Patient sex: M
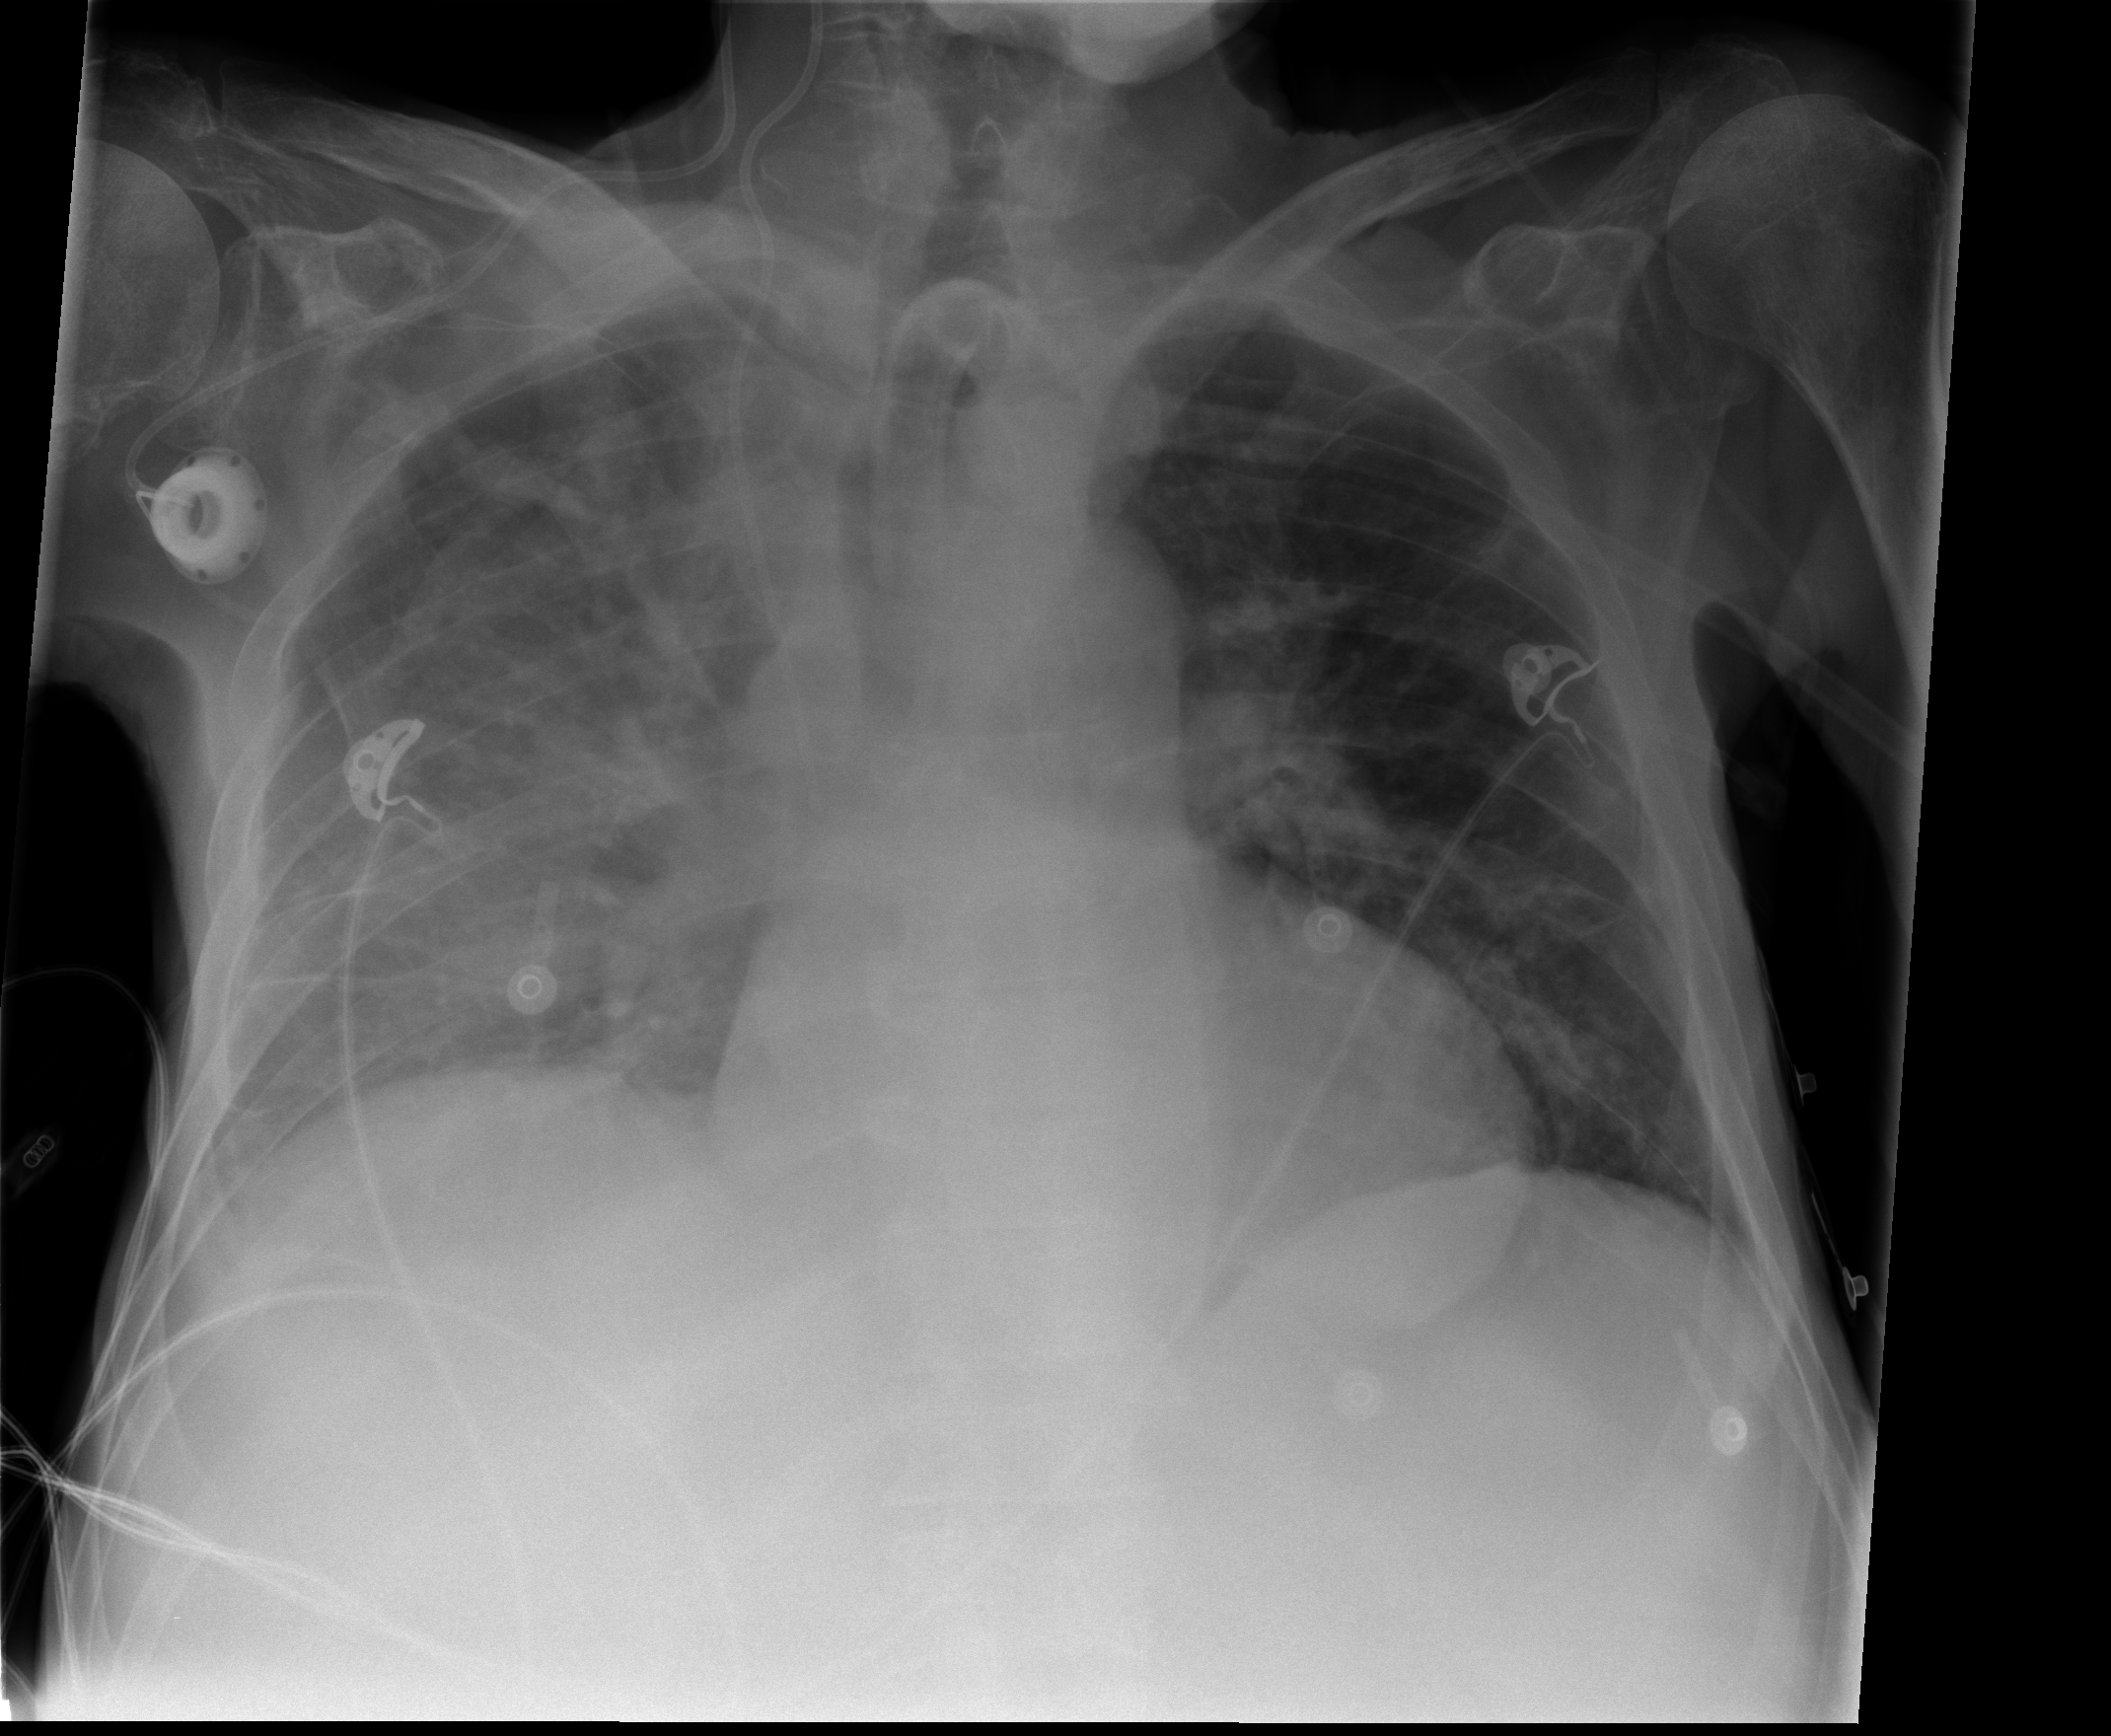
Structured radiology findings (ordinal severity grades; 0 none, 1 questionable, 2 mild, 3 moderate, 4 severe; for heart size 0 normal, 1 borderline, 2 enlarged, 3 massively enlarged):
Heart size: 2
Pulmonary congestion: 2
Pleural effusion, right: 2
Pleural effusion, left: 0
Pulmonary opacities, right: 1
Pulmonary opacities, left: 0
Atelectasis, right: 3
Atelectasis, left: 0